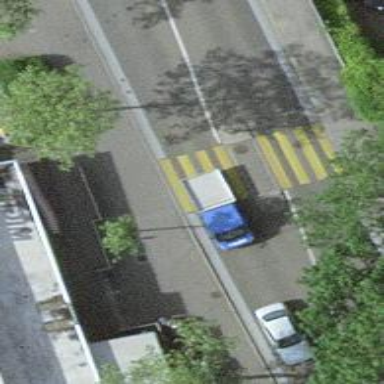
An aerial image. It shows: Uncontrolled road crossing with pedestrian island.